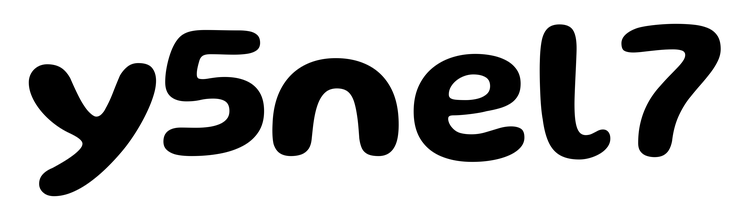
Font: Gluten_SemiBold